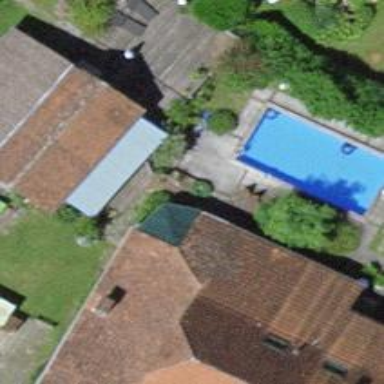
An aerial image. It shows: Swimming pool located in leisure land.